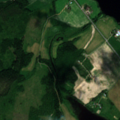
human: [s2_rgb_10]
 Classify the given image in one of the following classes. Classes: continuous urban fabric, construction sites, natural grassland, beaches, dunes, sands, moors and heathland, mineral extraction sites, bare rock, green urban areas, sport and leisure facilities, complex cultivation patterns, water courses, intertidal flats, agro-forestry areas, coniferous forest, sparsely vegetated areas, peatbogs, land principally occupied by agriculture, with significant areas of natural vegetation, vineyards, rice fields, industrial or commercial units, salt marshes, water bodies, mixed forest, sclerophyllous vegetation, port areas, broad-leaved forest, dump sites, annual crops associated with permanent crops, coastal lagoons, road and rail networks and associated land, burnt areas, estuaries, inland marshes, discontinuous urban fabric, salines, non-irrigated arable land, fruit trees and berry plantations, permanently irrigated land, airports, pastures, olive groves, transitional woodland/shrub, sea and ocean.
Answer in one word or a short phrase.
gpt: non-irrigated arable land, land principally occupied by agriculture, with significant areas of natural vegetation, mixed forest, transitional woodland/shrub, water bodies